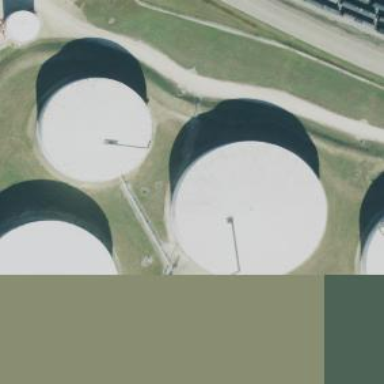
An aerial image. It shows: Building with storage tank.